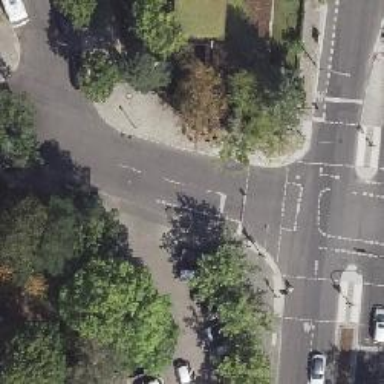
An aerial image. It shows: Road with traffic signals.